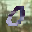
Label: 0